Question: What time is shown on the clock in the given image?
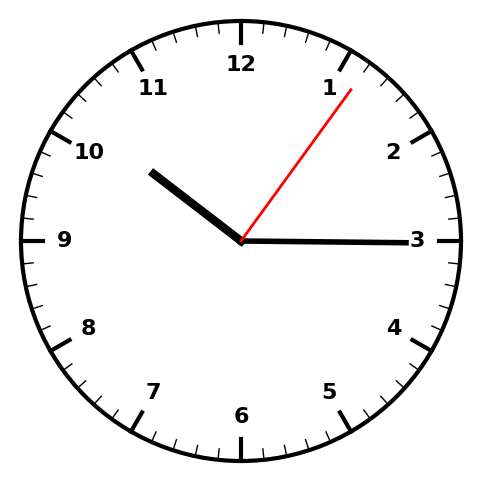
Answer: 10:15:06